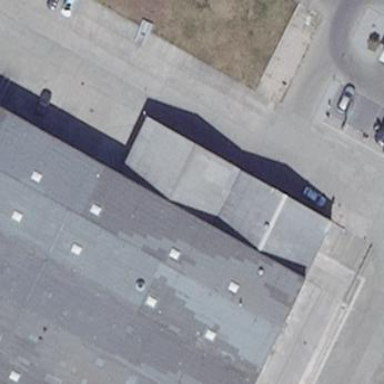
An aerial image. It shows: Building with gabled roof oriented across.